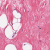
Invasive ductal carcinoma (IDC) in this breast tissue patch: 0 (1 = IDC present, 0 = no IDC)